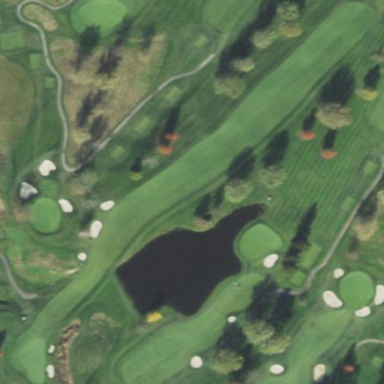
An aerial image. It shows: Golf fairway in the image.